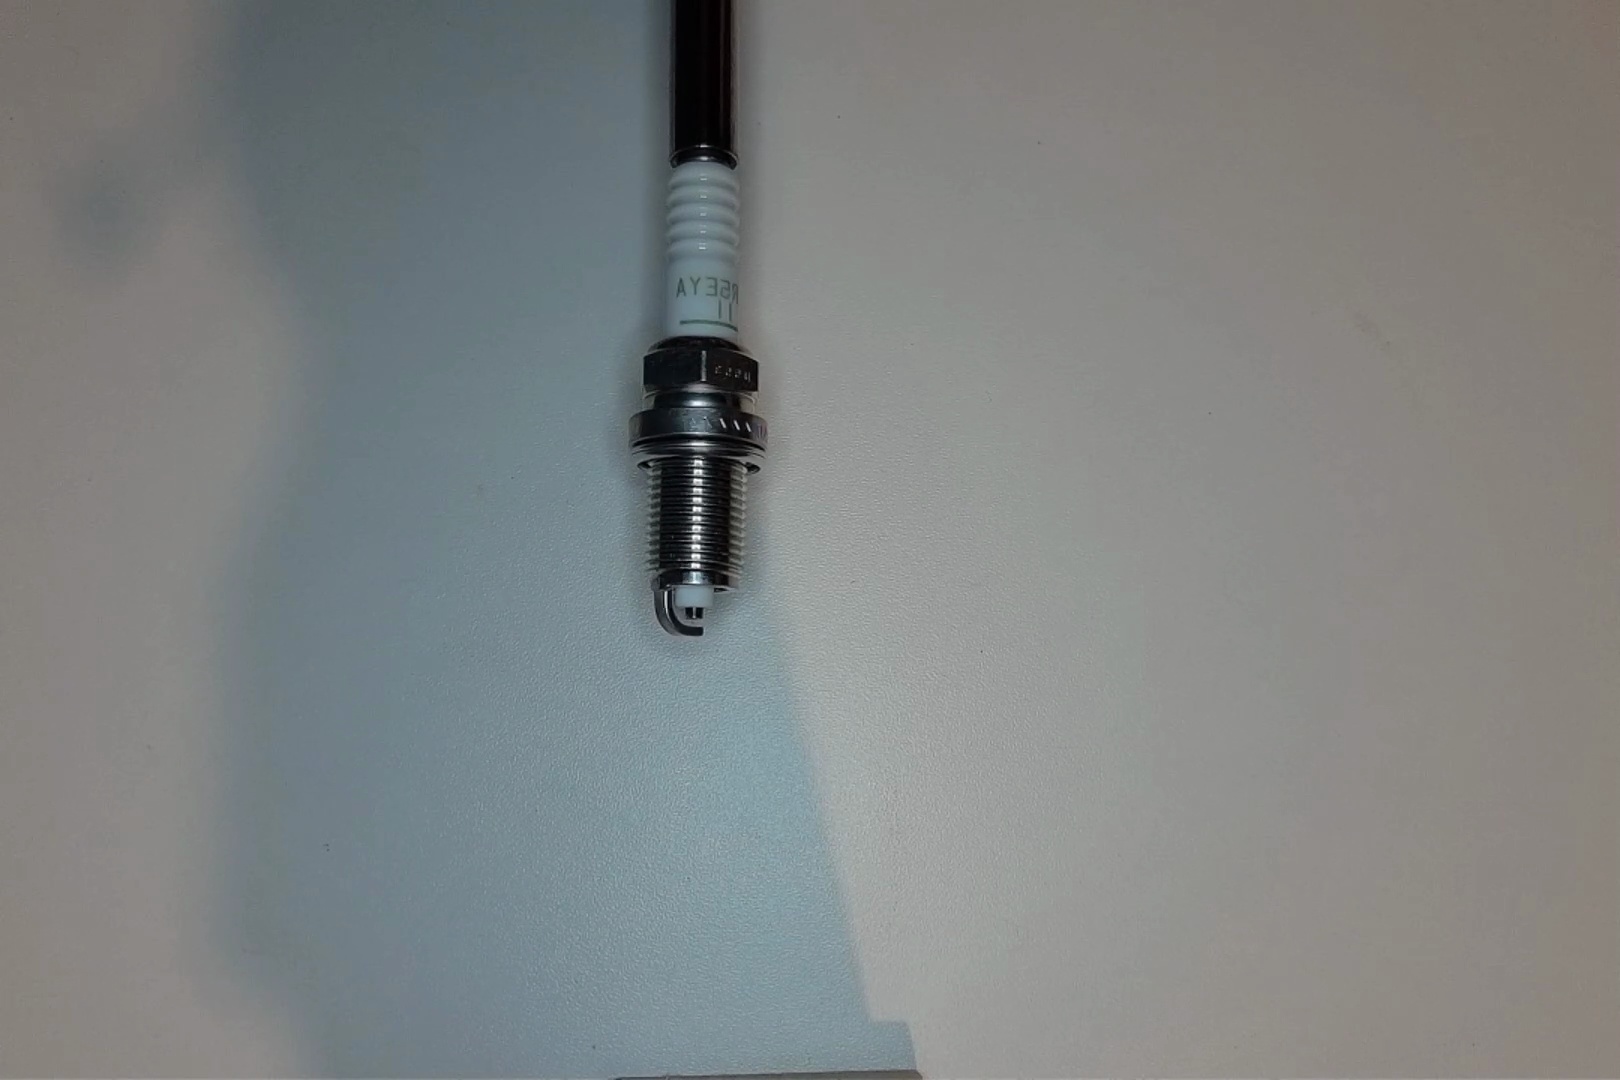
Label: no anomaly